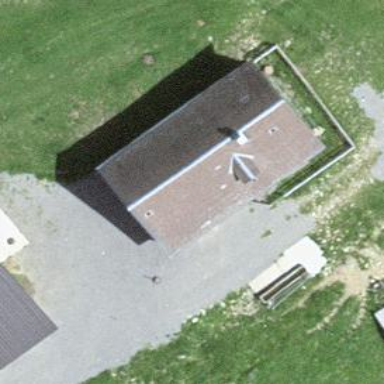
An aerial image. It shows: Cabin.